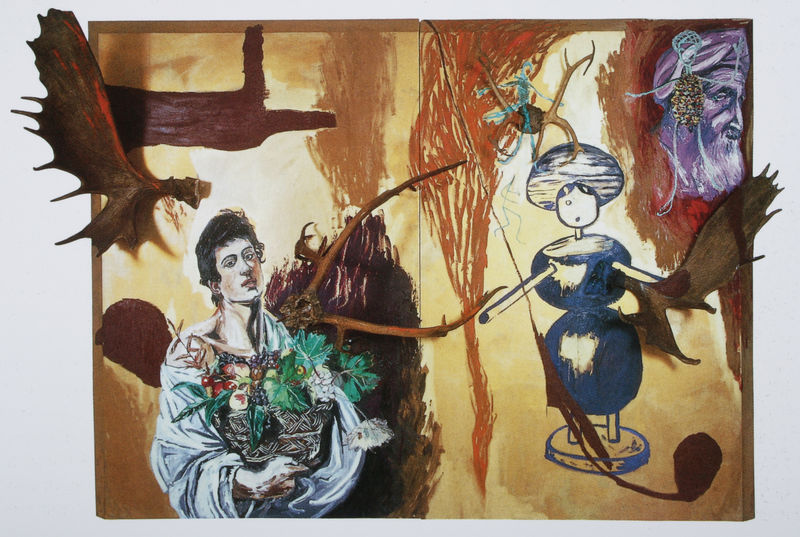
Titel: Exile
Künstler: Julian Schnabel
Institution: (Privatsammlung)
Schlagwörter: blau, feuer, kopf, mann, grün, blume, blumen, braun, hintergrund, schwarz, vordergrund, weiss, zeichnung, rot, beige, gesicht, porträt, öl, figur, gewand, pflanzen, modern, wild, collage, stangen, traum, puppe, kollage, hirsch, zitat, geweih, früchtekorb, turban, brau, drache, objekte, sultan, dämonen, fledermaus, trophäen, geweihe, hirschgeweih, elch, schaufeln, diptychon, caravaggio, abwurfstangen, elchgeweih, holzpuppe, katanienmann